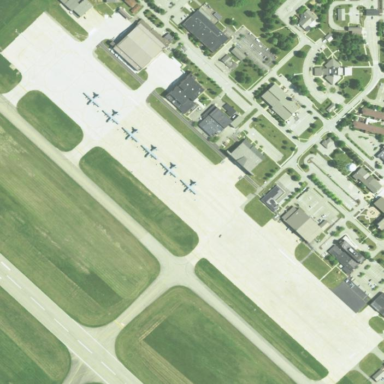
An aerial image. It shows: Apron at the airport.